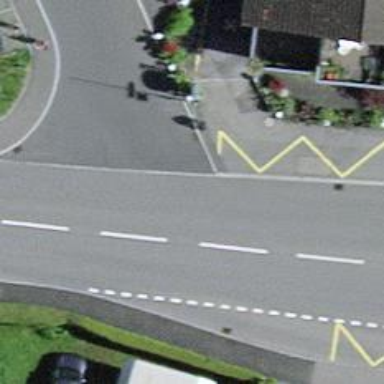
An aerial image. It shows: Bus stop with stop position for public transport.